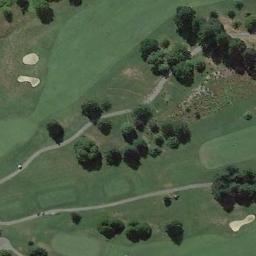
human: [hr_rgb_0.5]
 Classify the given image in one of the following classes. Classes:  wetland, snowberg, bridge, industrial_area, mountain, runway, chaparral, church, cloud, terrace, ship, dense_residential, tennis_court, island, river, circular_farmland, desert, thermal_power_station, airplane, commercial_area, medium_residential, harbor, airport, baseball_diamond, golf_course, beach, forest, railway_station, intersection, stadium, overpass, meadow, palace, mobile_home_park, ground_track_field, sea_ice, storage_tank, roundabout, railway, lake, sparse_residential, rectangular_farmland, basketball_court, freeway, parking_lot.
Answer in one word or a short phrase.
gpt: golf_course